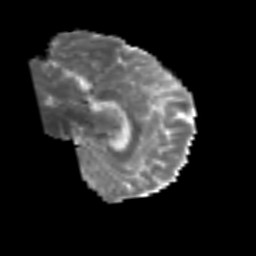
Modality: MD
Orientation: sagittal
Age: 49
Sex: male
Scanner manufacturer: siemens
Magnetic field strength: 3 T
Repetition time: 6.1 s
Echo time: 0.101 s